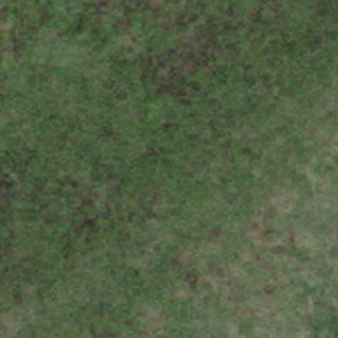
Label: other